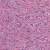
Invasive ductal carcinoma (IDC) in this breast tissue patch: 1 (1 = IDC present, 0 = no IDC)